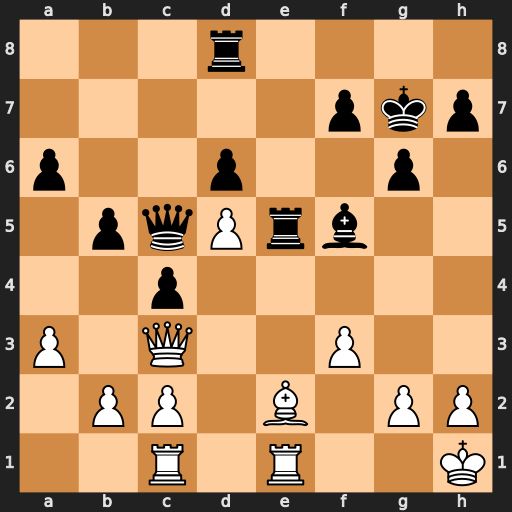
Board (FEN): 3r4/5pkp/p2p2p1/1pqPrb2/2p5/P1Q2P2/1PP1B1PP/2R1R2K
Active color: w
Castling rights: -
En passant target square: -
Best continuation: f4 f6 fxe5